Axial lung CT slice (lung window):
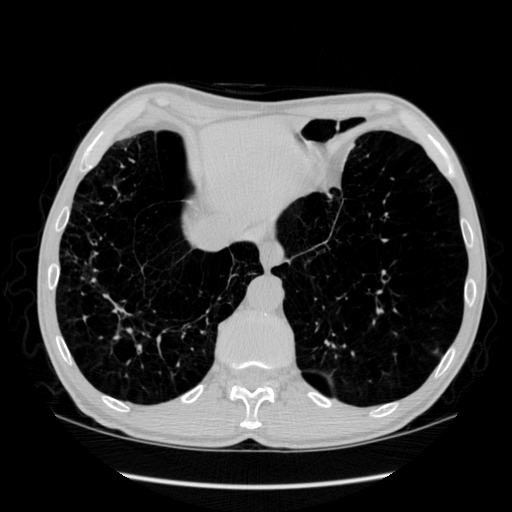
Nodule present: no